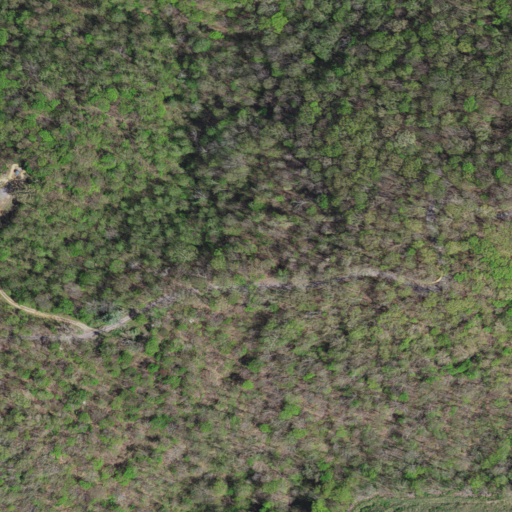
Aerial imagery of ridge(s) in Virginia named Bear Ridge containing deciduous forest and open development